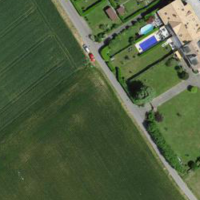
EUNIS habitat code: 52
Species observed at this site:
Lepidium draba
Fagopyrum esculentum
Salvia pratensis